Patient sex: F
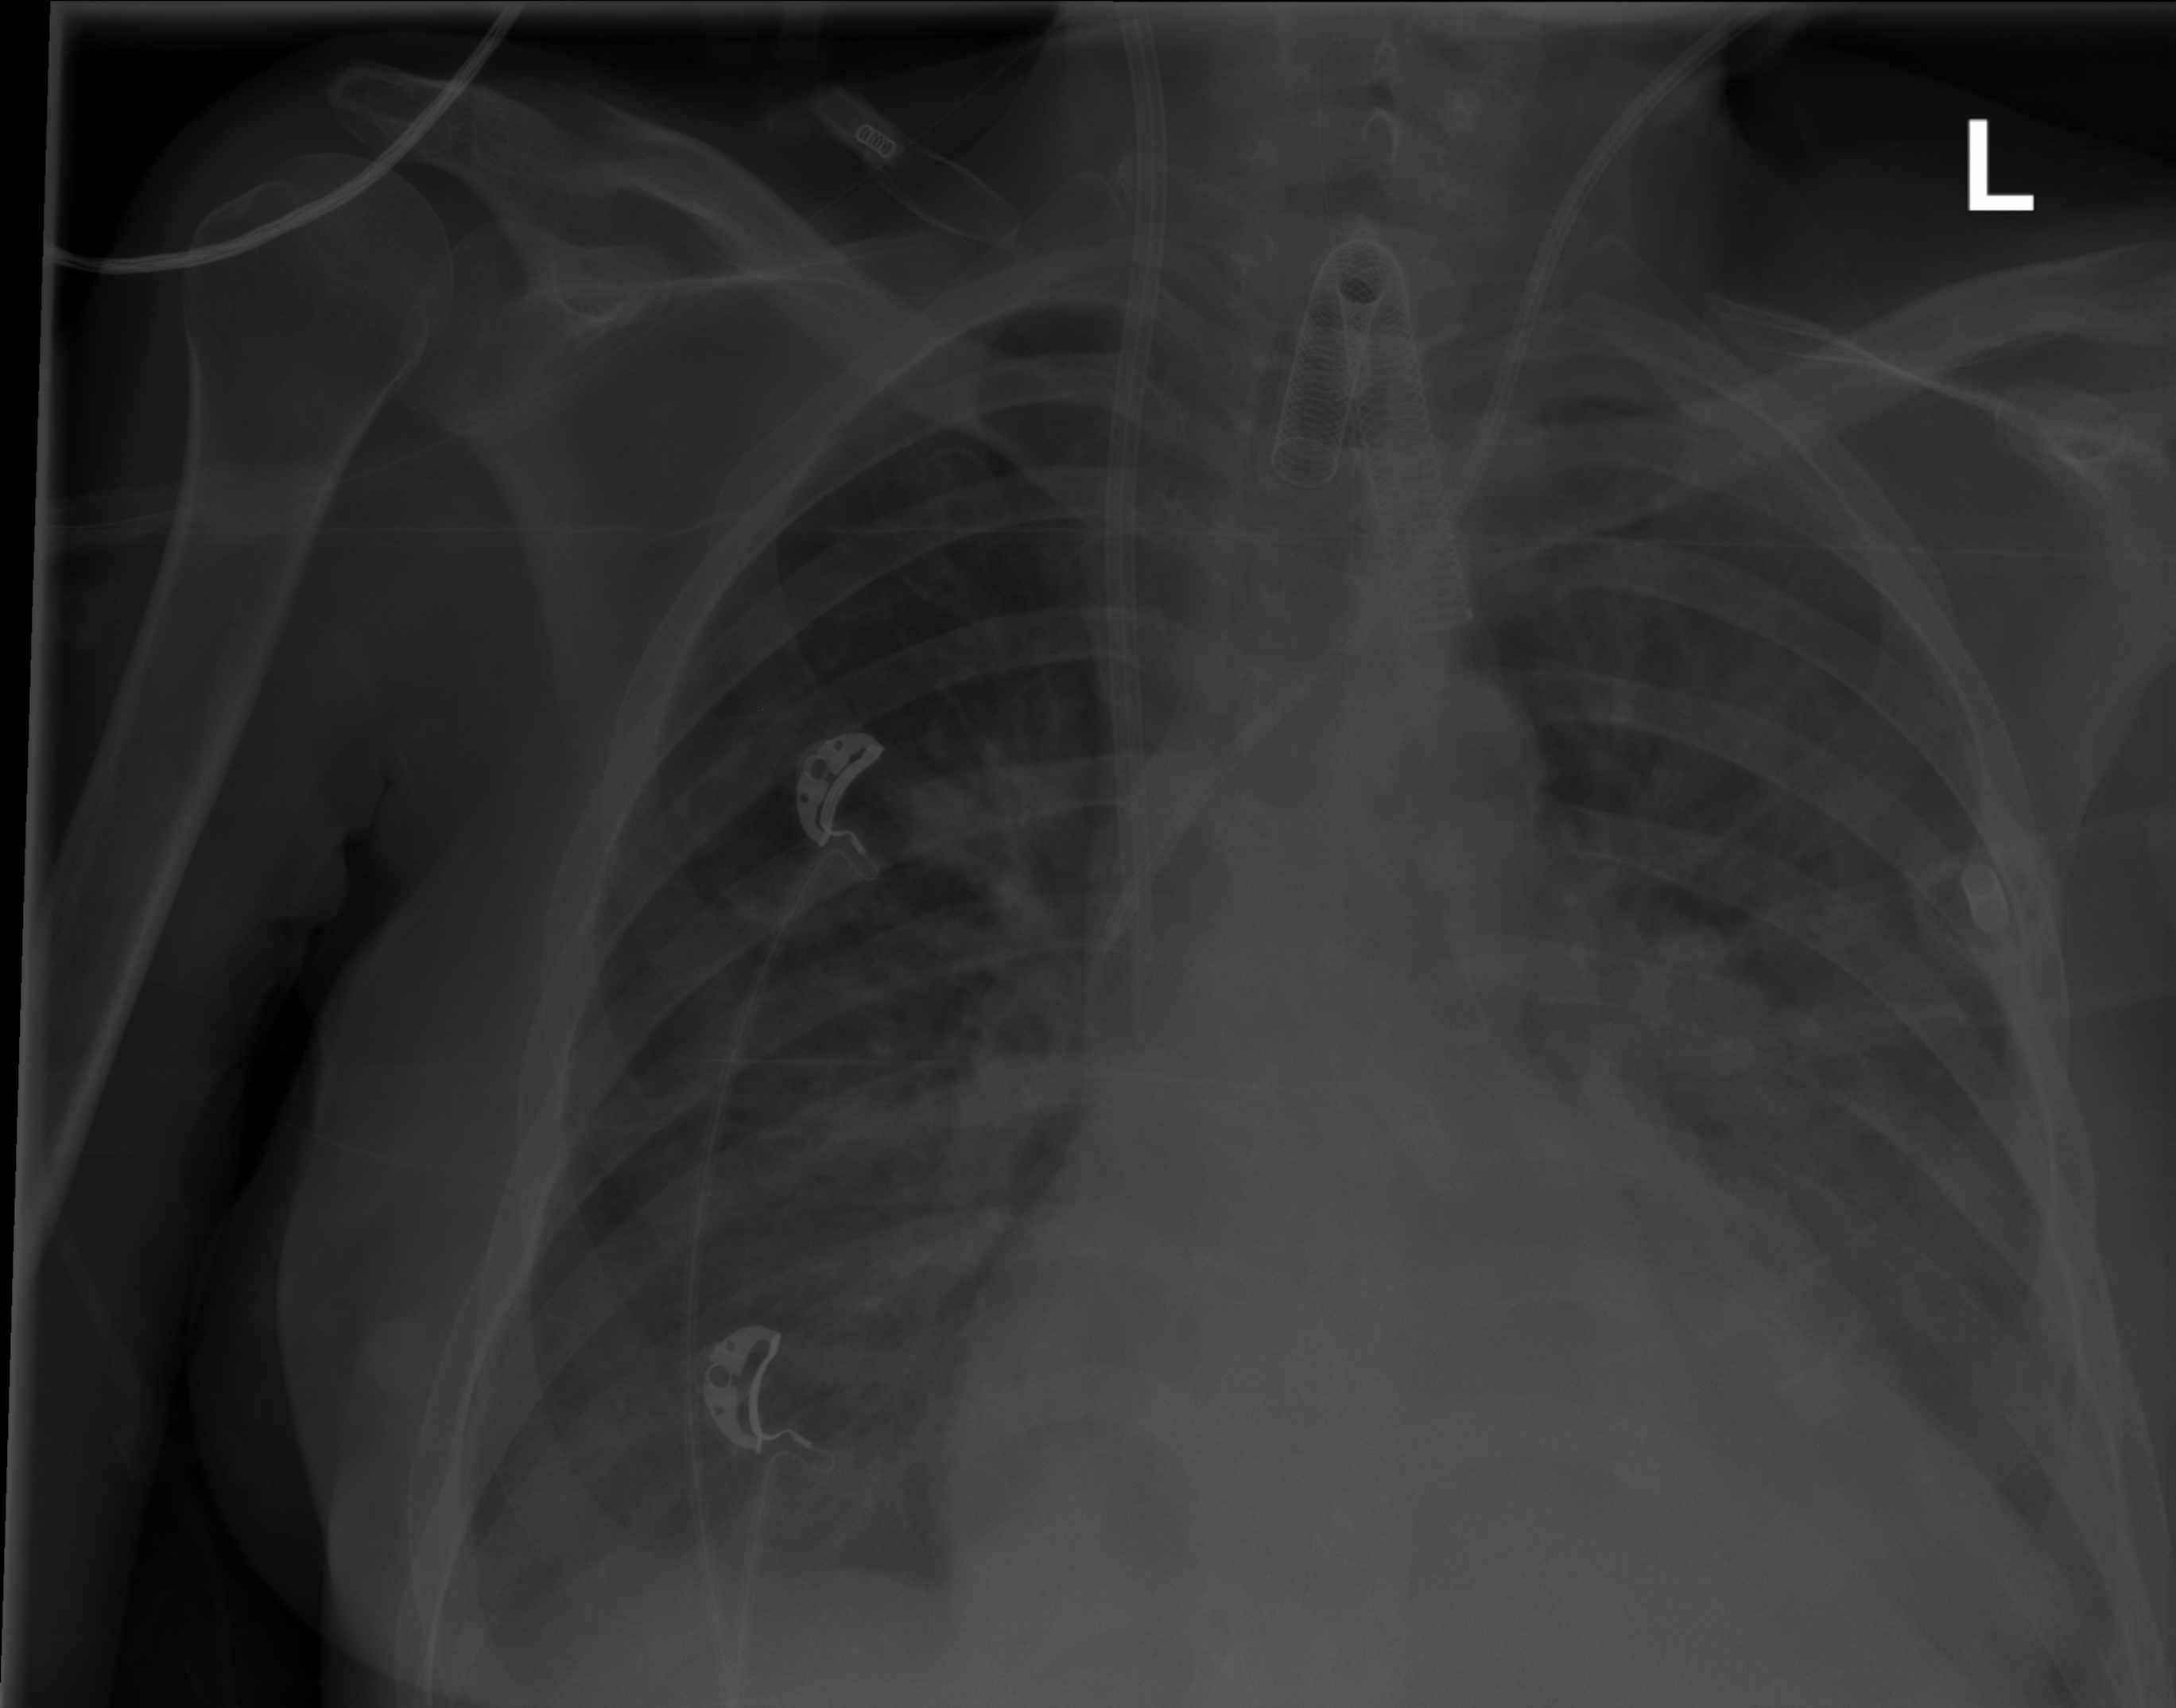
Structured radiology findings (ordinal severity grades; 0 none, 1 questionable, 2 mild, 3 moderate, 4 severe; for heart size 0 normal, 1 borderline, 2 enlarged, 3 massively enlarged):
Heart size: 2
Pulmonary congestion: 2
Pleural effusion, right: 2
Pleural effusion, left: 0
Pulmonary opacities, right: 3
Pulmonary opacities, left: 2
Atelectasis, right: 2
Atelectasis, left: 0